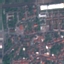
Land use / land cover: Residential